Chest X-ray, PA view. Patient: 44 years old, sex F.
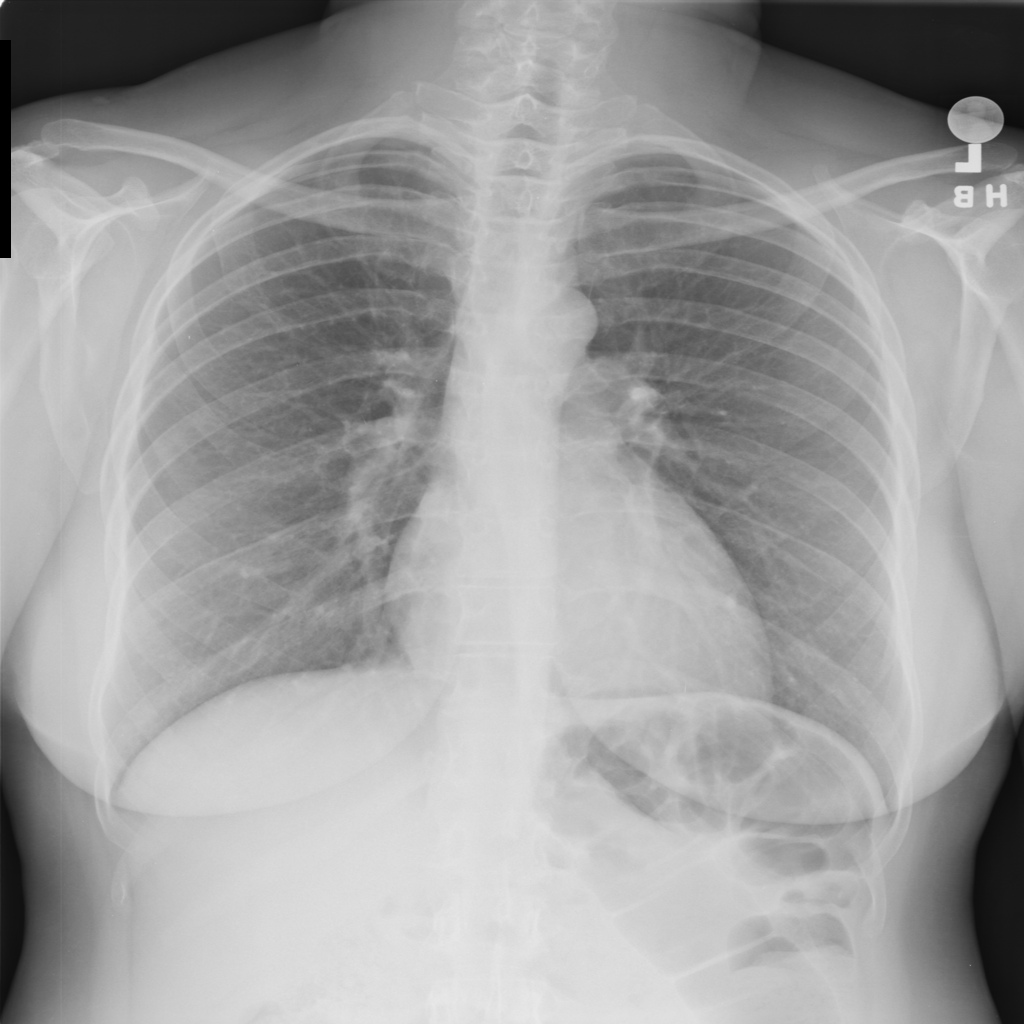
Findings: No Finding